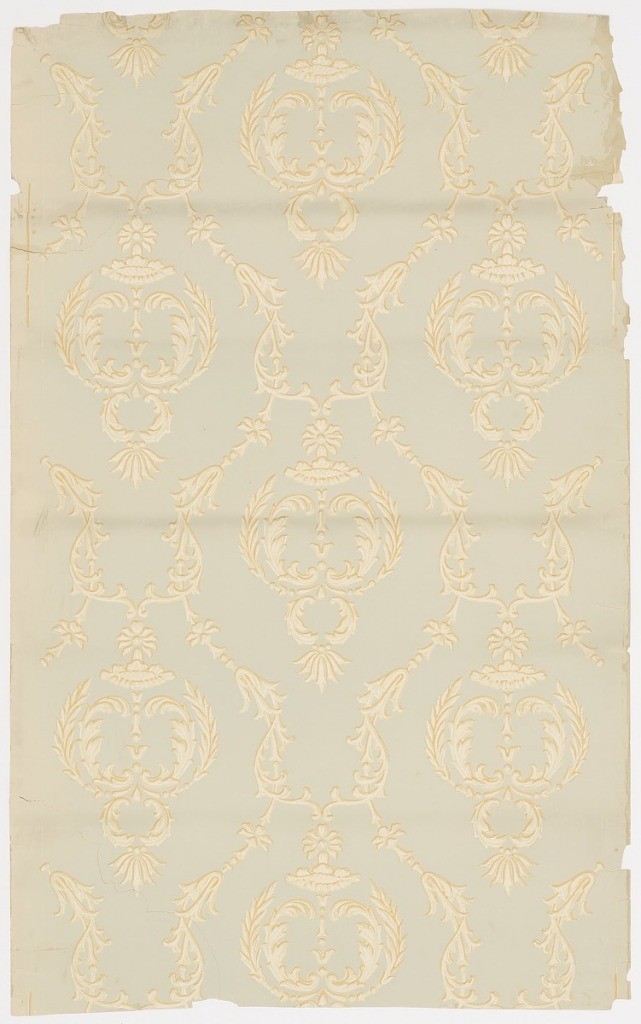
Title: Sidewall
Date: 1890–1900
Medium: Machine-printed, embossed, liquid mica
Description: Pendants of laurel and acanthus suspended within diaper pattern of acanthus. Embossed and printed in white on gray ground.